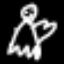
Label: angel